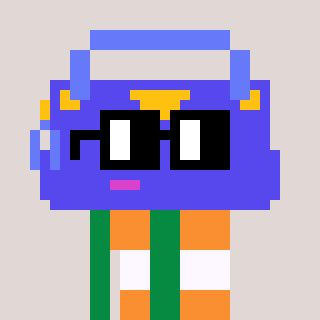
a pixel art character with square black glasses, a bag-shaped head and a green-colored body on a warm background